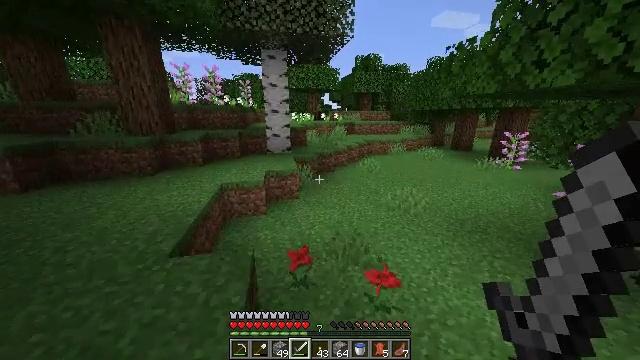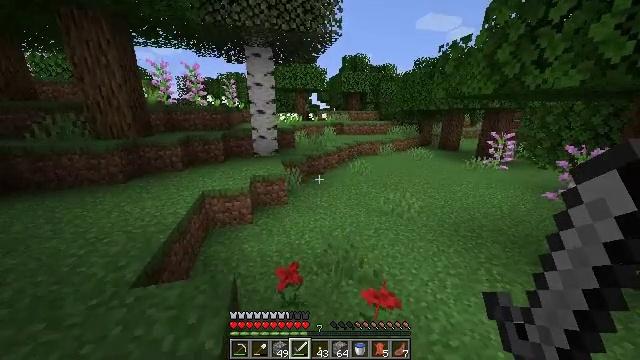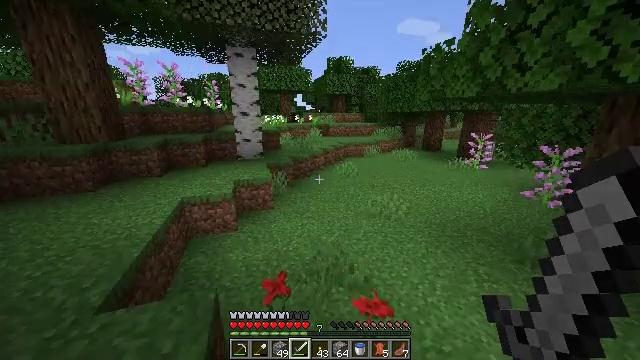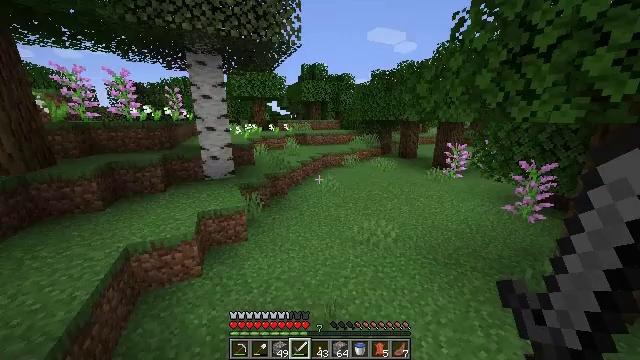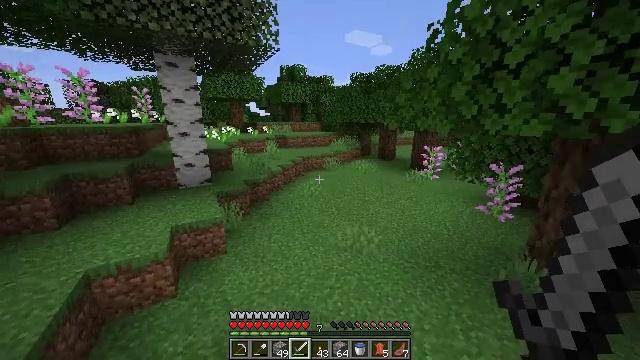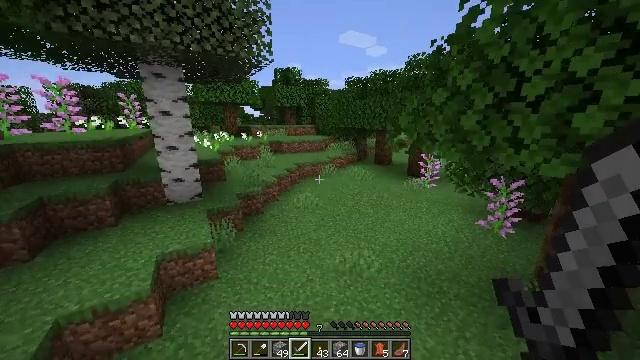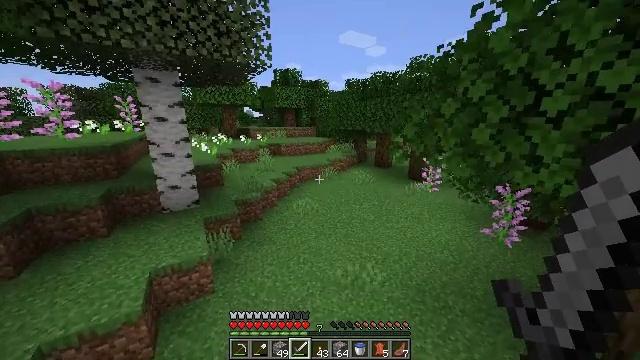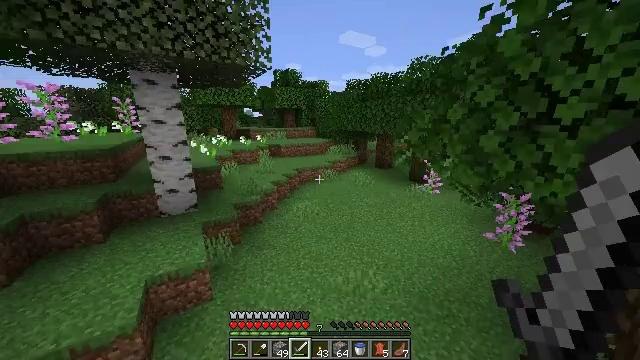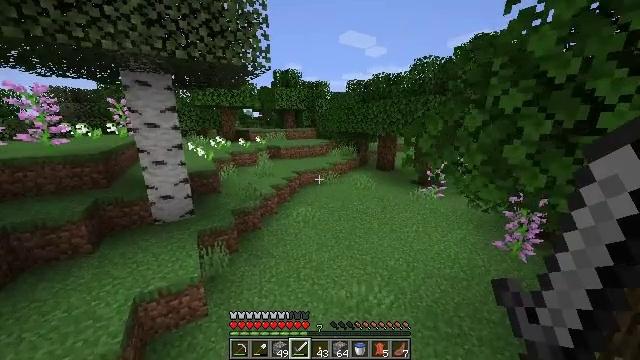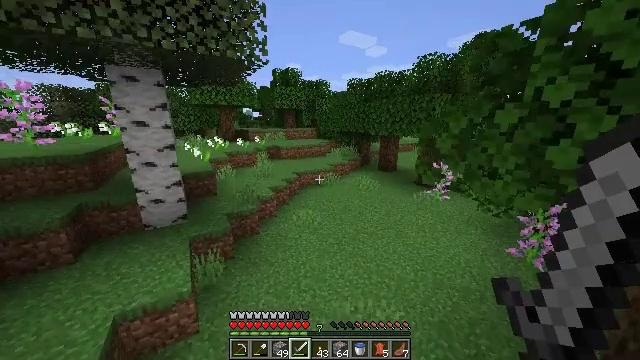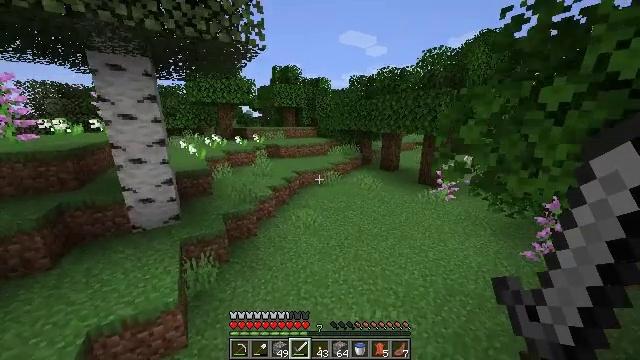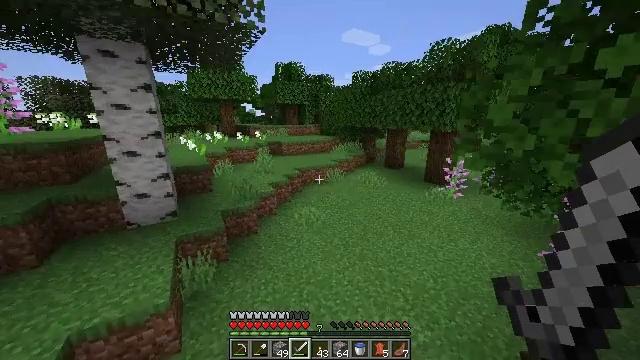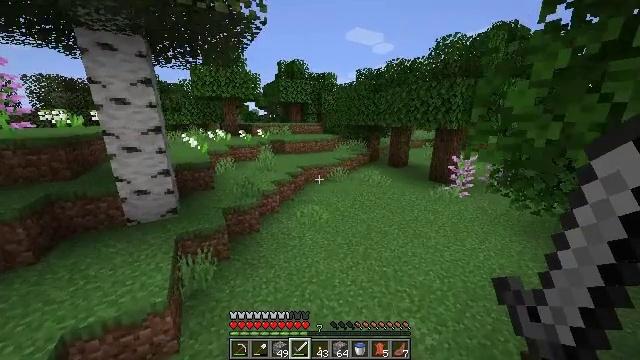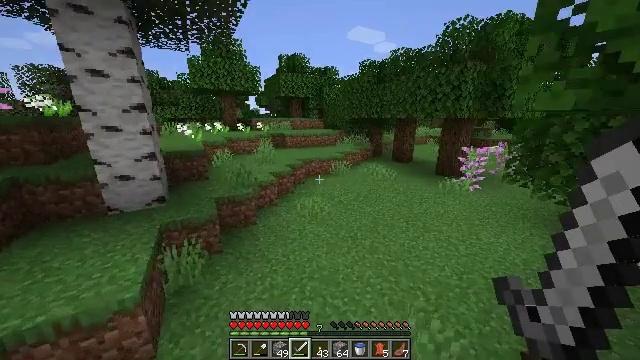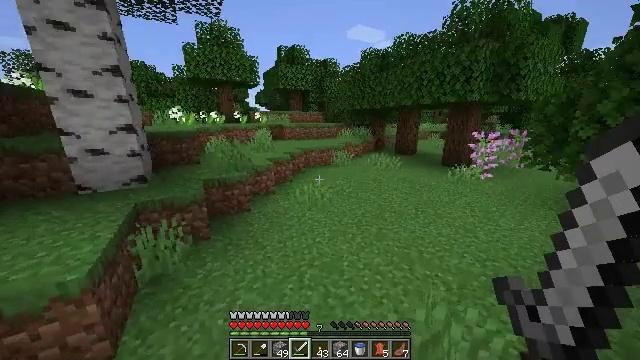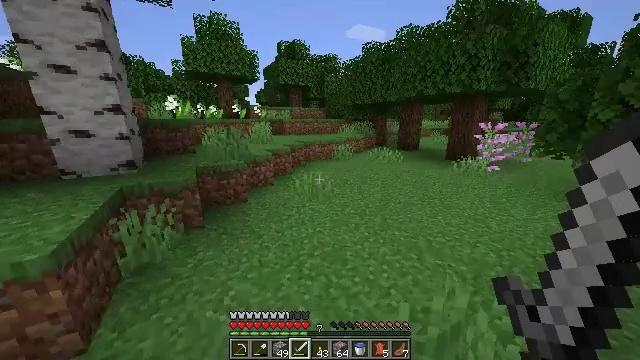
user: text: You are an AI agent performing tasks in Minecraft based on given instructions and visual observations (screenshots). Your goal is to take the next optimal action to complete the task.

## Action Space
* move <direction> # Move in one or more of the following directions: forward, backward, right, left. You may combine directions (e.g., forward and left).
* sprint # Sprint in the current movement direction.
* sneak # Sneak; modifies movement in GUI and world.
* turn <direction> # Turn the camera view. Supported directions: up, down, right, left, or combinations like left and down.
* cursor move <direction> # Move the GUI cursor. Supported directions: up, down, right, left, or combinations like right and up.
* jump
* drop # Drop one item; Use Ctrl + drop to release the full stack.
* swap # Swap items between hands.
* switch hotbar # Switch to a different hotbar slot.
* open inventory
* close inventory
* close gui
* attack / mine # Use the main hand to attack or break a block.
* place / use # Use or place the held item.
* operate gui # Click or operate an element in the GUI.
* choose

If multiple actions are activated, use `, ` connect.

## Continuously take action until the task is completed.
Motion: motion action
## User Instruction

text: Drop a peony.
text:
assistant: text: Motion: move forward, sprint, turn right
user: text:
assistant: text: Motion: move forward, sprint, turn right
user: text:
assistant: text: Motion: move forward, sprint, turn right, jump
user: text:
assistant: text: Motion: move forward, sprint, turn right, jump
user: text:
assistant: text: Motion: move forward, sprint, turn right, jump
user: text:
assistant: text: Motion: move forward, sprint, jump
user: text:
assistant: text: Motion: move forward, sprint, jump
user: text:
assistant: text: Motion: move forward, sprint, jump
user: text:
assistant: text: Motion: move forward, sprint, jump
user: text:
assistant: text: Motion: move forward, sprint, jump
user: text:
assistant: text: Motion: move forward, sprint, jump
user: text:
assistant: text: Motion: move forward, sprint, jump
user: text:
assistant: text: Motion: move forward, sprint, jump
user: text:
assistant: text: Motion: move forward, sprint, jump
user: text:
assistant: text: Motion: move forward, sprint, jump
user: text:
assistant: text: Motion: move forward, sprint, jump
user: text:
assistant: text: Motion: move forward, sprint, jump
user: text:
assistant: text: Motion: move forward, sprint, turn left, jump
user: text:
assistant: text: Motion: move forward, sprint, turn left, jump
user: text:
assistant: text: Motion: move forward, sprint, jump
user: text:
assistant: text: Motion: move forward, sprint, jump
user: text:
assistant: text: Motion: move forward, sprint, jump
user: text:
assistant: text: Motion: move forward, sprint, jump
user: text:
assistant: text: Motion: move forward, sprint, jump
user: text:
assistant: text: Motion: move forward, sprint, turn left, jump
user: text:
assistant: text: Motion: move forward, sprint, turn left
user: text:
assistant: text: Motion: move forward, sprint, turn left
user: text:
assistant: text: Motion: move forward, sprint, turn left
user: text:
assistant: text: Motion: move forward, sprint, turn left
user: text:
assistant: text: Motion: move forward, sprint, turn left